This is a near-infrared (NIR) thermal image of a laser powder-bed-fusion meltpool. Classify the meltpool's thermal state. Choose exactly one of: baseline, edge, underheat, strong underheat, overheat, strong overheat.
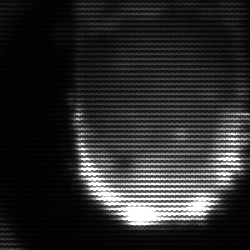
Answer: baseline